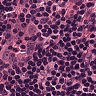
Metastatic tissue present: no